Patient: sex M, age 52
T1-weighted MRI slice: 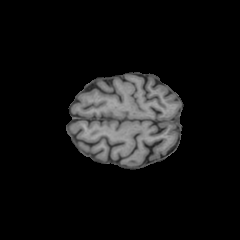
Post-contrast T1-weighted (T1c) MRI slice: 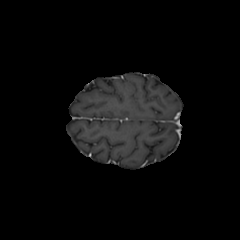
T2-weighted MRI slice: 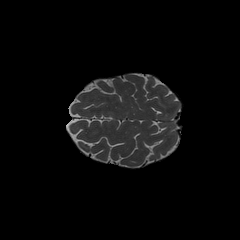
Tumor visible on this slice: no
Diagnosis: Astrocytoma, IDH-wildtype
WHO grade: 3